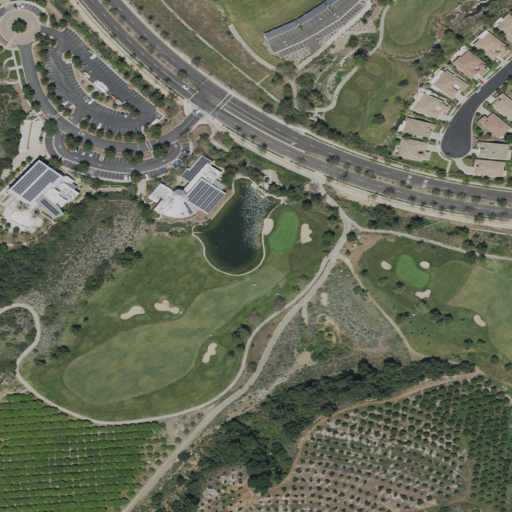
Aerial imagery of valley in California named Anderson Canyon containing low intensity development, medium intensity development, grassland, mixed forest, evergreen forest, shrub, high intensity development, pasture, and open development